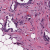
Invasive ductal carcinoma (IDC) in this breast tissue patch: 0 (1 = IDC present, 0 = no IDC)